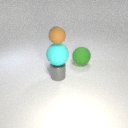
large cyan rubber sphere below small brown rubber sphere